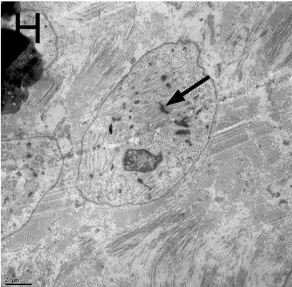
Muscle biopsy. Atrophic muscle fiber with myofibrillar disorganization, and few residual sarcomeres with distinguishable Z lines (arrows) (transmission electron microscopy 6000x).
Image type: pathology (h&e)